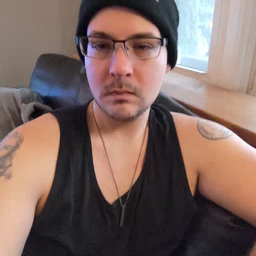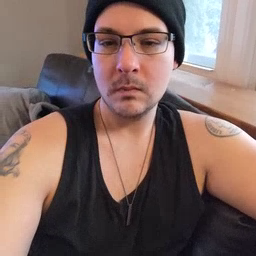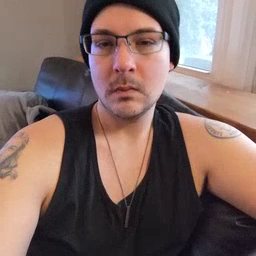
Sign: frog